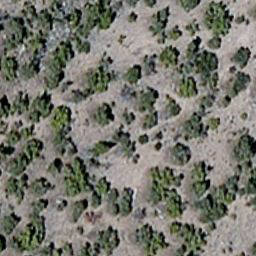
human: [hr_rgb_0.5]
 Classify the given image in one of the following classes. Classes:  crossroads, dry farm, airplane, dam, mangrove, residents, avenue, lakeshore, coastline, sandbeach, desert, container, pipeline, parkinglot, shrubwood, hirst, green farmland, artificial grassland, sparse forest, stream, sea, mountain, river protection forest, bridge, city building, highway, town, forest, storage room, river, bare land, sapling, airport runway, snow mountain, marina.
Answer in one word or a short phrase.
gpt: sparse forest